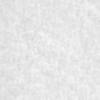
Label: no_change